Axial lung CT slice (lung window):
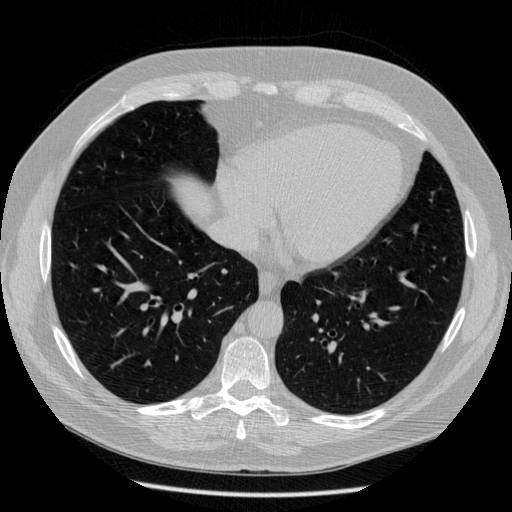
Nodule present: no